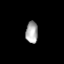
Tissue: prostate
Cell type: T cells
Senescence score: 0.3043
Nuclear area (px): 254
Mean DAPI intensity: 172.228